Question: I use PGSQL and try add the index below.
'''
CREATE UNIQUE INDEX fk_client ON user_client (fk_client) WHERE fk_client NOT IN(SELECT fk_client FROM legal_entity);
'''
But ... It is not possible, because there is allowed run a sub query in the creation of an index.
I get the following error:
'''
ERROR: cannot use subquery in index predicate
'''
Is there any way to solve this problem?

The above model Represents the situation of the case.
- - -
With index does not, but is there any way to solve this problem?...
Script generate tables:
'''
-- user is a special word, then renamed to users
CREATE TABLE users (
id_user INT,
name VARCHAR(50) NOT NULL,
CONSTRAINT user_pkey PRIMARY KEY (id_user)
);
CREATE TABLE client (
id_client INT,
CONSTRAINT client_pkey PRIMARY KEY (id_client)
);
CREATE TABLE legal_entity (
fk_client INT,
federal_id VARCHAR(14) NOT NULL,
CONSTRAINT legal_entity_pkey PRIMARY KEY (fk_client),
CONSTRAINT legal_entity_fkey FOREIGN KEY (fk_client) REFERENCES client (id_client)
);
CREATE TABLE user_client (
fk_client INT,
fk_user INT,
CONSTRAINT user_client_pkey PRIMARY KEY (fk_client, fk_user),
CONSTRAINT user_client_fkey_1 FOREIGN KEY (fk_client) REFERENCES client (id_client),
CONSTRAINT user_client_fkey_2 FOREIGN KEY (fk_user) REFERENCES users (id_user)
);
'''
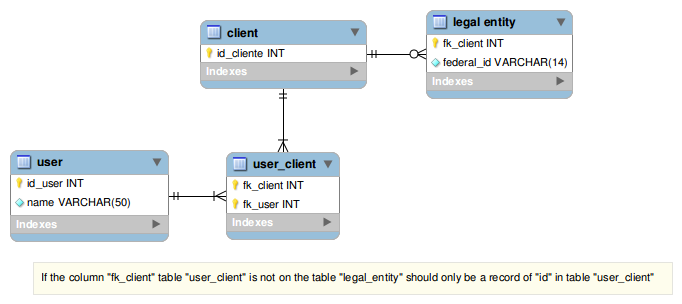
Answer: The downside to using a rules is that rules simply rewrite the query after it is parsed so if the data is added through a trigger, it will not fire. It's safer to add a CHECK constraint that calls a function with your logic. If I follow your logic correctly, it should be something like:
'''
CREATE OR REPLACE FUNCTION check_user_client(fkc int)
RETURNS boolean AS
$$
DECLARE
i int;
BEGIN
SELECT count(*) INTO i FROM legal_entity WHERE fk_client = fkc;
IF (i > 0) THEN
RETURN true;
END IF;
SELECT count(*) INTO i FROM user_client WHERE fk_client = fkc;
IF (i = 0) THEN
RETURN true;
END IF;
RETURN false;
END
$$ LANGUAGE plpgsql;
ALTER TABLE user_client ADD CONSTRAINT unique_user CHECK (check_user_client(fk_client));
'''